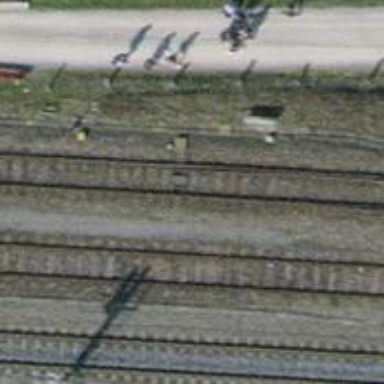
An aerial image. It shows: Railway switch.